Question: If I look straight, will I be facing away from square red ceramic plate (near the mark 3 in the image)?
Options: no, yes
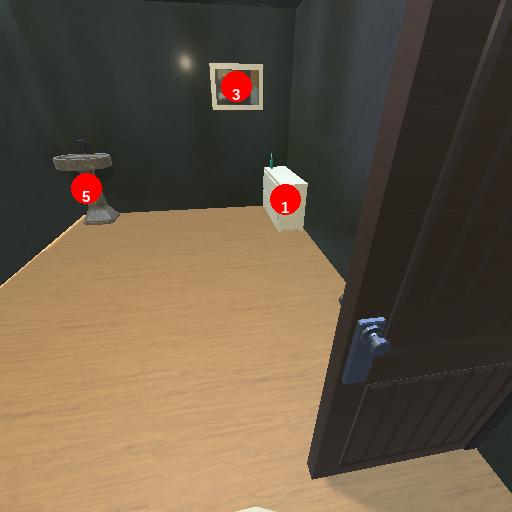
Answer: no